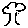
Label: tree